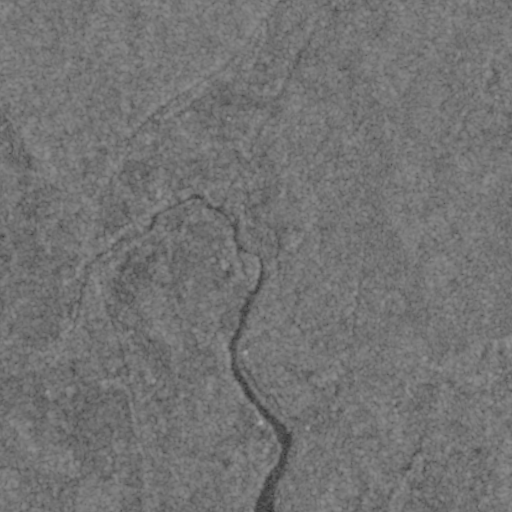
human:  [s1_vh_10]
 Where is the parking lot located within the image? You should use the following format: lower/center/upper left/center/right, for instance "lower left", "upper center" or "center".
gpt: The parking lot is located in the center left of the image.
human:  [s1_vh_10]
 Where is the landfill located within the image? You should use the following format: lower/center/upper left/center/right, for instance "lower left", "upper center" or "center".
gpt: There is no landfill in the image.

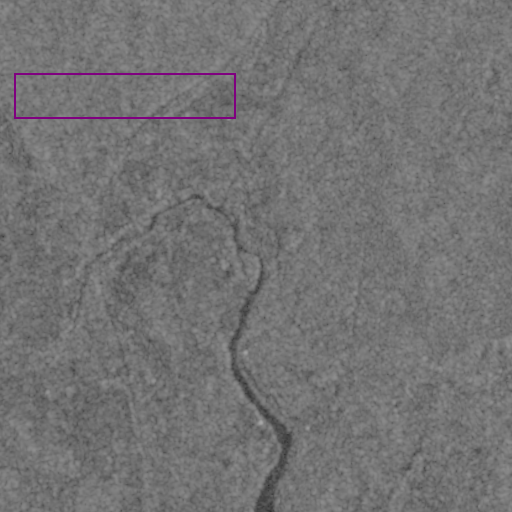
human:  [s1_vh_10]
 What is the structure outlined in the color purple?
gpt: There is no purple outline.
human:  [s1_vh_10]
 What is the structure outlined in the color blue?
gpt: There is no structure outlined in blue.